Interaction volume radius: 5 \u00c5
Interaction volume height: 10 \u00c5
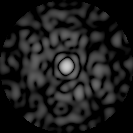
Disorder parameter: 0.8179